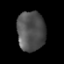
Tissue: prostate
Cell type: T cells
Senescence score: 0.3459
Nuclear area (px): 1084
Mean DAPI intensity: 80.892